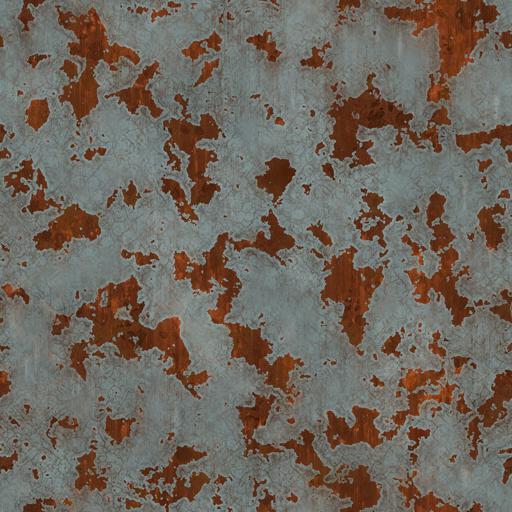
Tags: grey metal paint painted rust